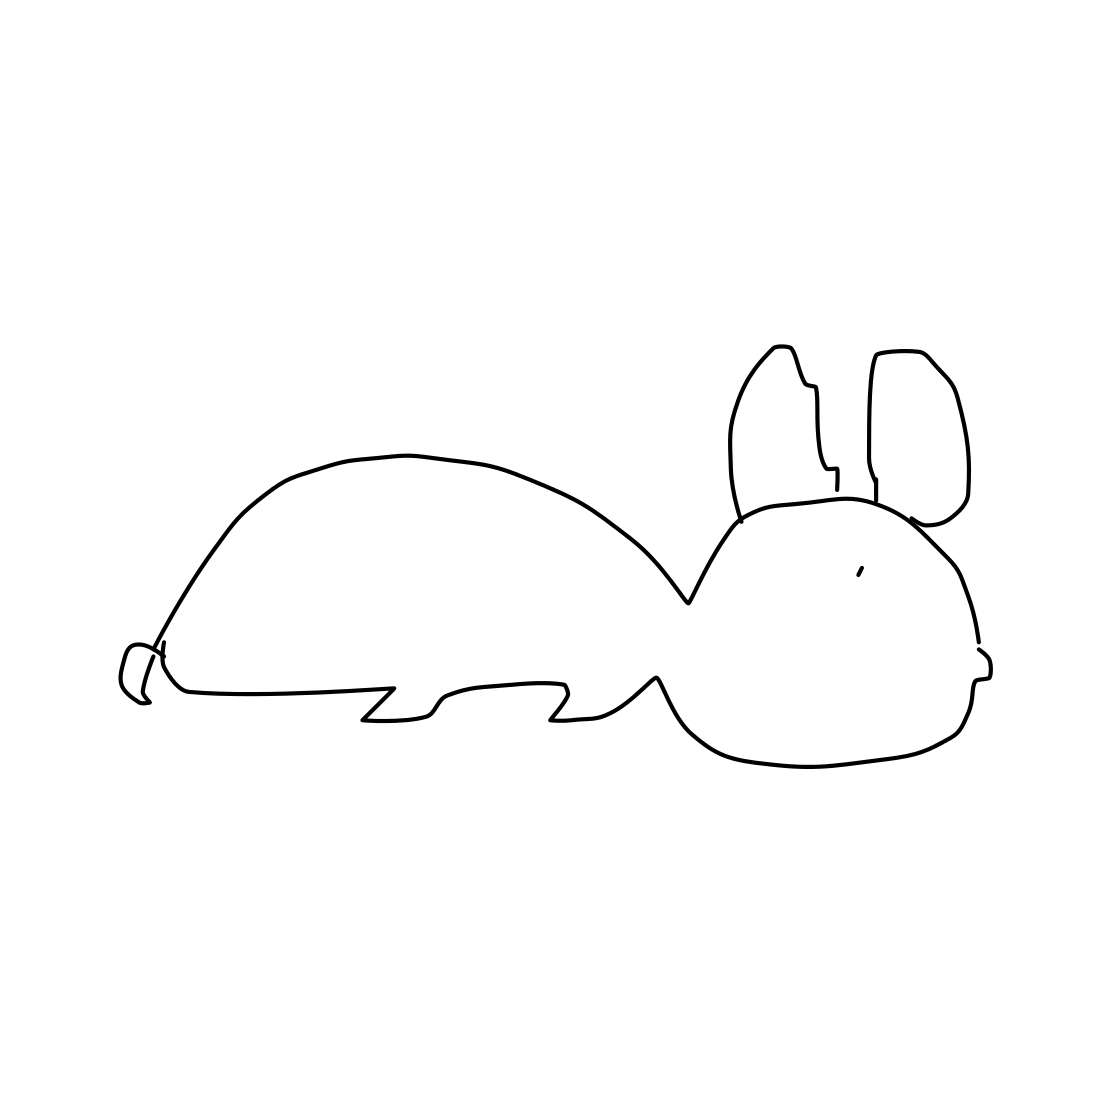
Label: rabbit